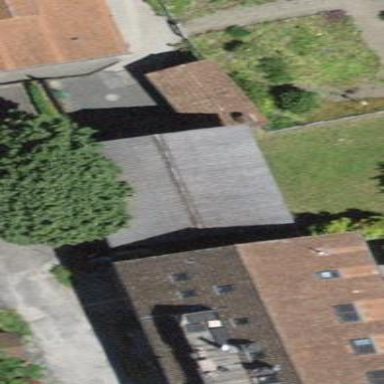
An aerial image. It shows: Garage.